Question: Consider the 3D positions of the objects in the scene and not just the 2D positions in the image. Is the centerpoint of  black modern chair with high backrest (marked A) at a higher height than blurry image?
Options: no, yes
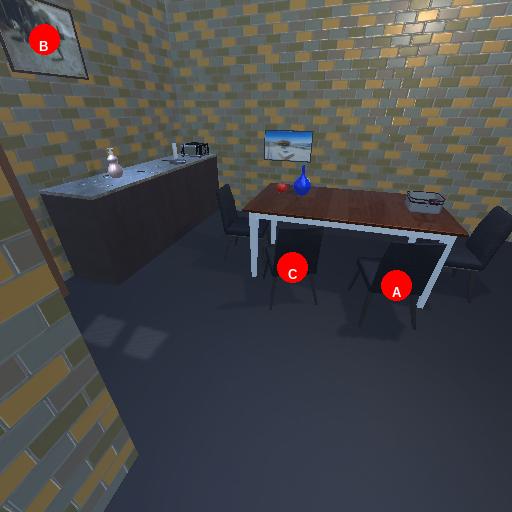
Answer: no